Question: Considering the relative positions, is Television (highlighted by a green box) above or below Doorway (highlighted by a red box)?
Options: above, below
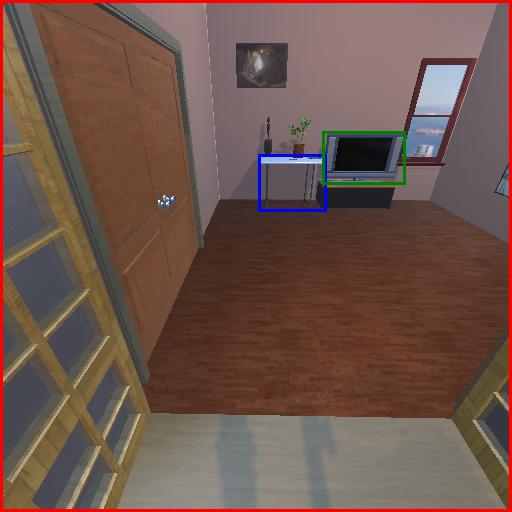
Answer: above